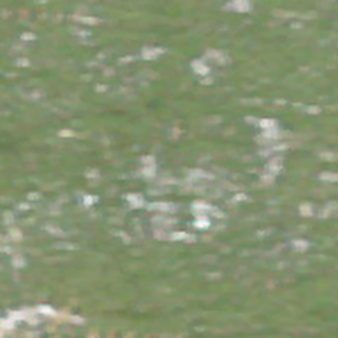
Label: other